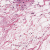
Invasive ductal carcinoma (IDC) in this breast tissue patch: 0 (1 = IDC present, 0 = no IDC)